RGB frame:
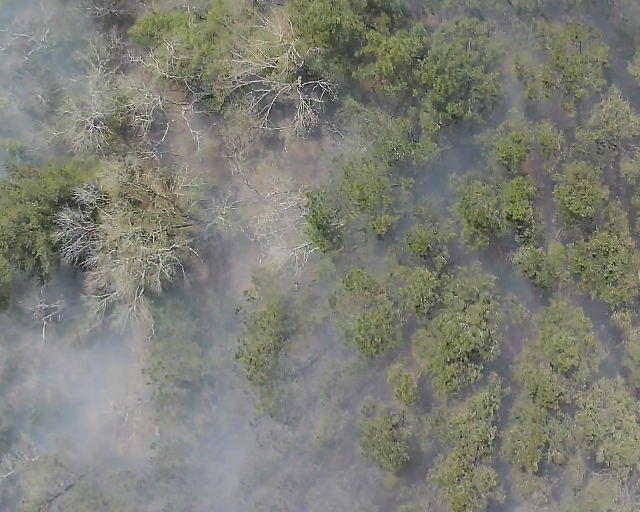
Thermal frame:
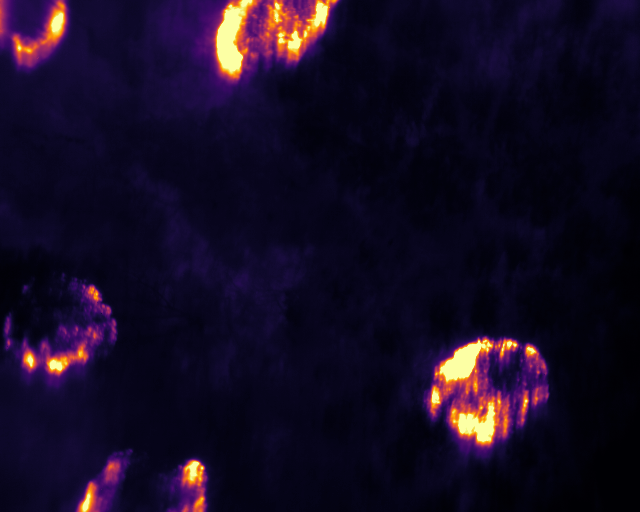
Captured: 2026-02-26 02:30:28
Pixels at or above 80 °C: 12642 (fraction of frame: 0.03858)